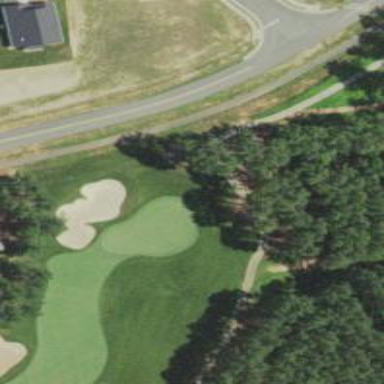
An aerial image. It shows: Path for both roads and golfers.